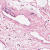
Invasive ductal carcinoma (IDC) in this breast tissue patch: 0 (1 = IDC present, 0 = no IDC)